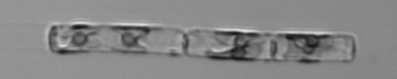
Label: Guinardia_delicatula